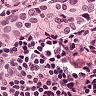
Metastatic tissue present: yes